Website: home-depot
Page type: delivery-shipping
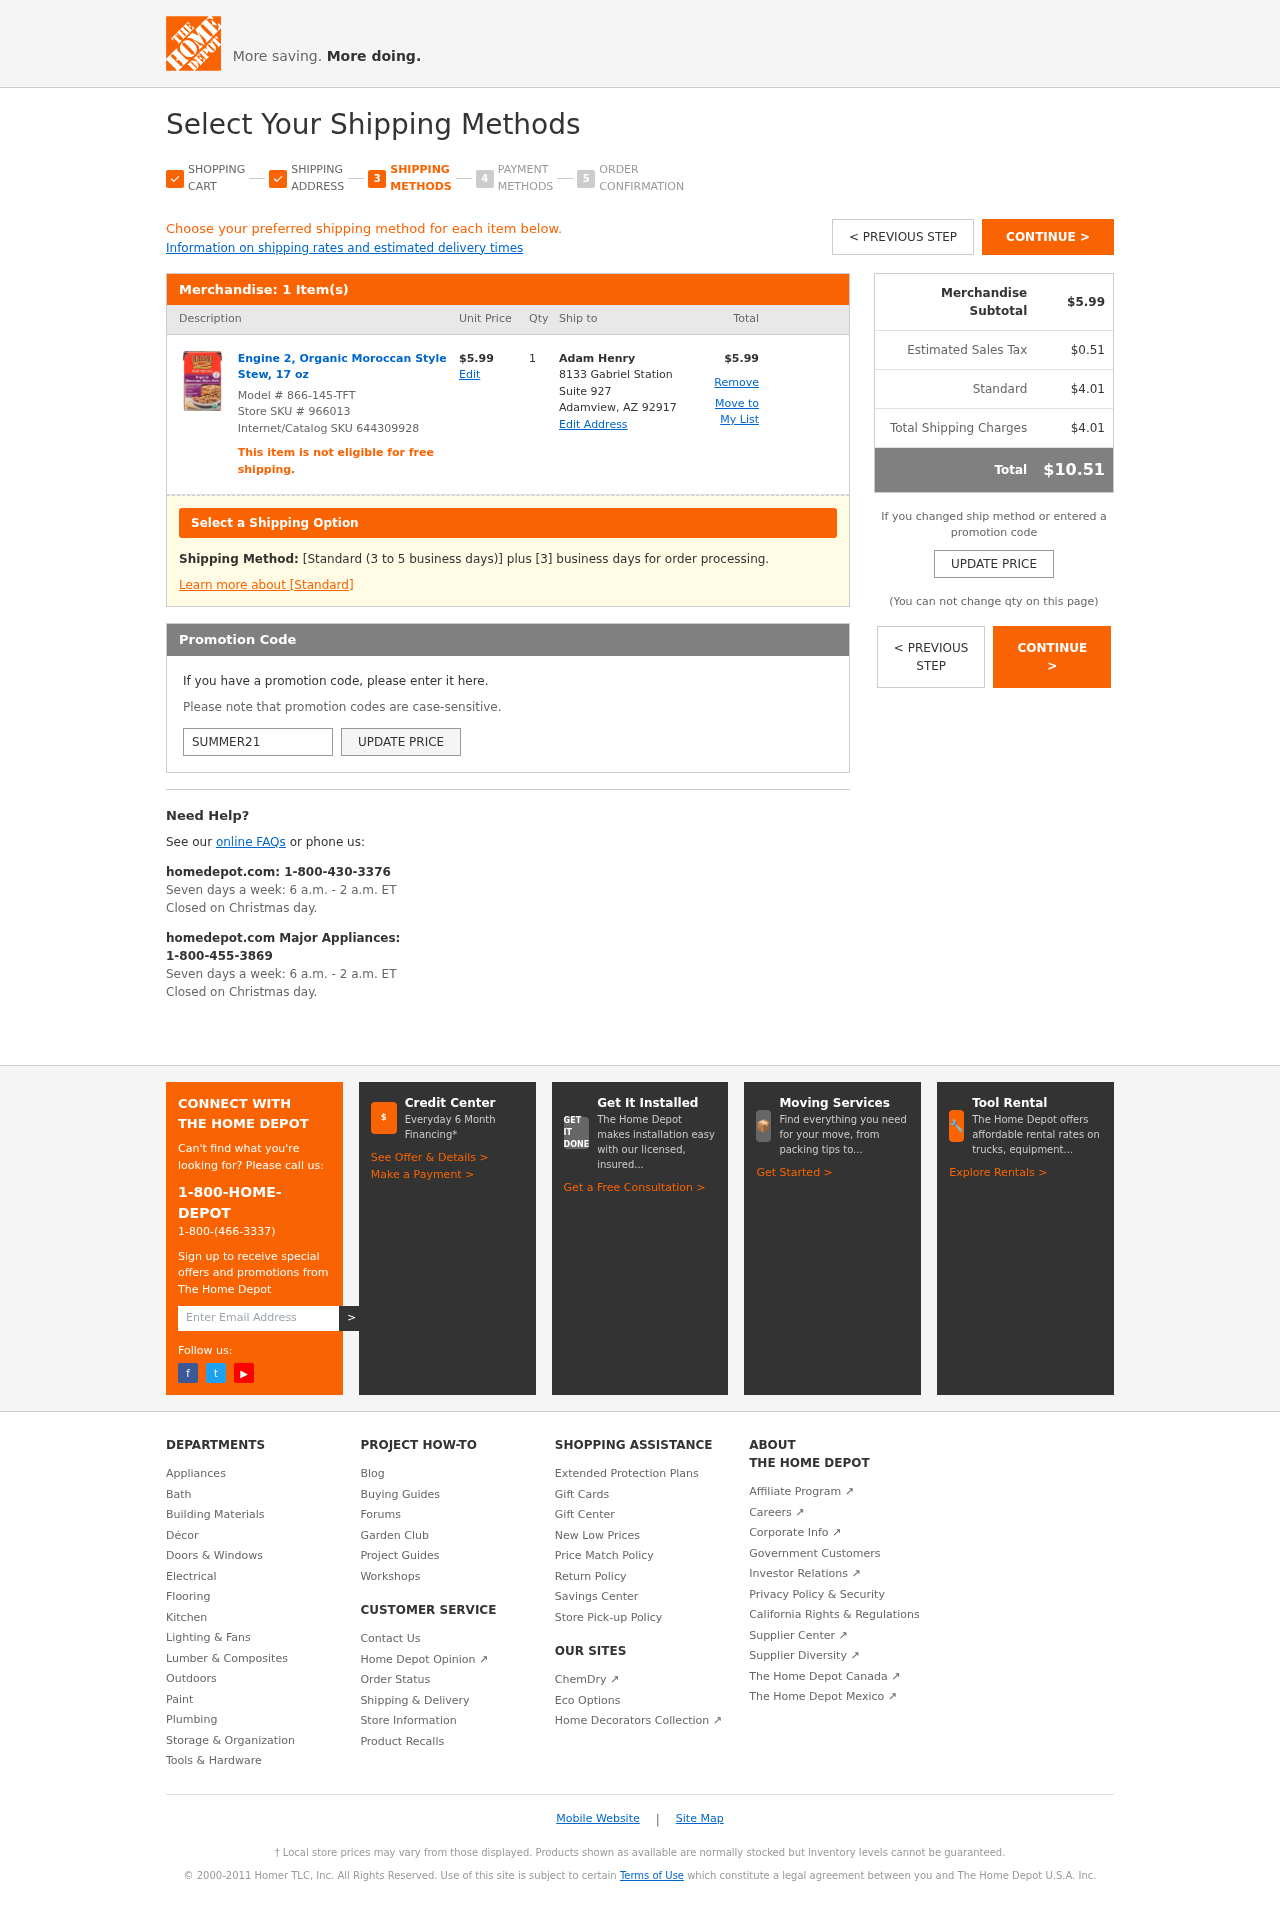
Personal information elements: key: PII_CITY_STATE_ZIP
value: Adamview, AZ 92917
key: PII_FULLNAME
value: Adam Henry
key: PII_PROMO_CODE
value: SUMMER21
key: PII_STREET
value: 8133 Gabriel Station Suite 927
Product elements: key: PRODUCT1_NAME
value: Engine 2, Organic Moroccan Style Stew, 17 oz
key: PRODUCT1_PRICE
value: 5.99
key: PRODUCT1_QUANTITY
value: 1
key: PRODUCT_MODEL_NUMBER
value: Model # 866-145-TFT
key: PRODUCT1_LINE_TOTAL
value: $5.99
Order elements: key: ORDER_NUM_ITEMS
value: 1 Item(s)
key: ORDER_SUBTOTAL
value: $5.99
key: ORDER_TAX
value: $0.51
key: ORDER_SHIPPING_COST
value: $4.01
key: ORDER_SHIPPING_TOTAL
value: $4.01
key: ORDER_TOTAL
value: $10.51
Other elements: key: STORE_SKU
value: Store SKU # 966013
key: INTERNET_SKU
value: Internet/Catalog SKU 644309928